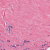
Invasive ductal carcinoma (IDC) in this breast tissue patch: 0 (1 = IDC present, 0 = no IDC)